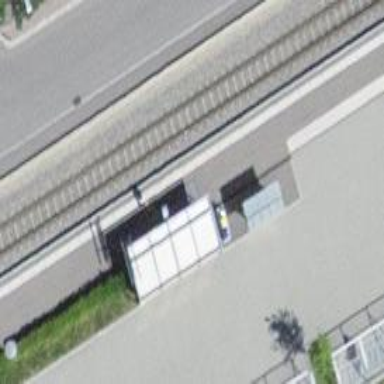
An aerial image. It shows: Railway halt station for public transport.